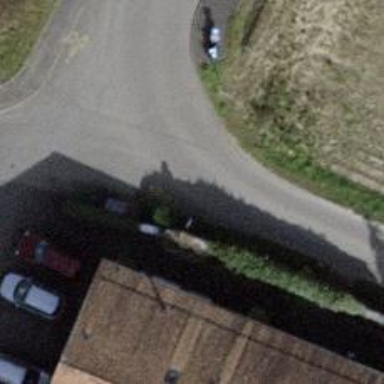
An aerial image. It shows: Residential road with opposite cycleway.